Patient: sex M, age 68
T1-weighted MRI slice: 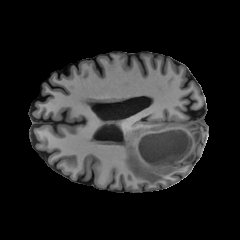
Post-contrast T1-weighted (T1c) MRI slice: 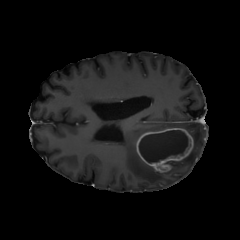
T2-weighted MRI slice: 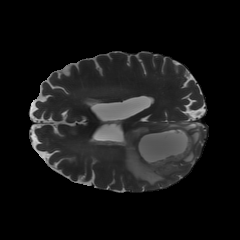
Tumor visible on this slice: yes
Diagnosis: Glioblastoma, IDH-wildtype
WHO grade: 4